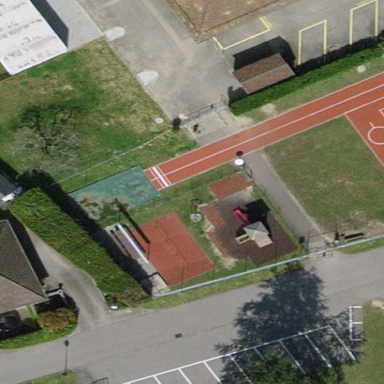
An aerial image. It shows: Playground area for leisure activities on the land.